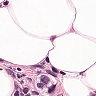
Metastatic tissue present: no